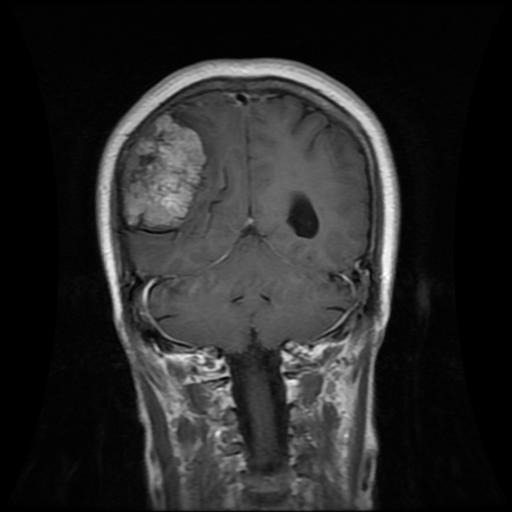
Label: meningioma